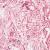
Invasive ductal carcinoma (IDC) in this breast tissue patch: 0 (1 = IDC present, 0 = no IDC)